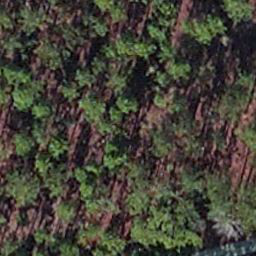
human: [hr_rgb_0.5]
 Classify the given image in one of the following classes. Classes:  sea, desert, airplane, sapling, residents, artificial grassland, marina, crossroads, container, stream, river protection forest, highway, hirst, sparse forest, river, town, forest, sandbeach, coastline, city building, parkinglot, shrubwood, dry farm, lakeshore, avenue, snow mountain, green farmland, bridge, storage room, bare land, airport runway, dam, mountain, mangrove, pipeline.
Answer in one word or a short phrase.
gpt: sapling